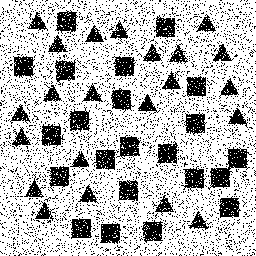
Squares: 22
Triangles: 22
Stars: 0
Total shapes: 44